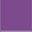
Piece: xx